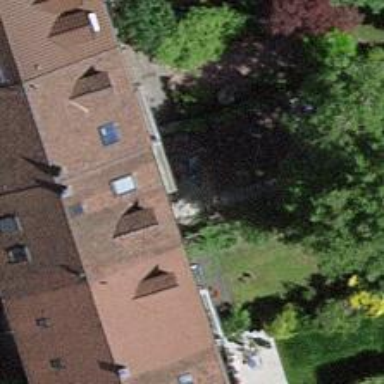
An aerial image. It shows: Terrace building.